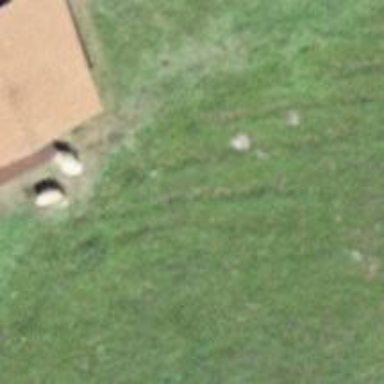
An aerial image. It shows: Isolated dwelling in the countryside.